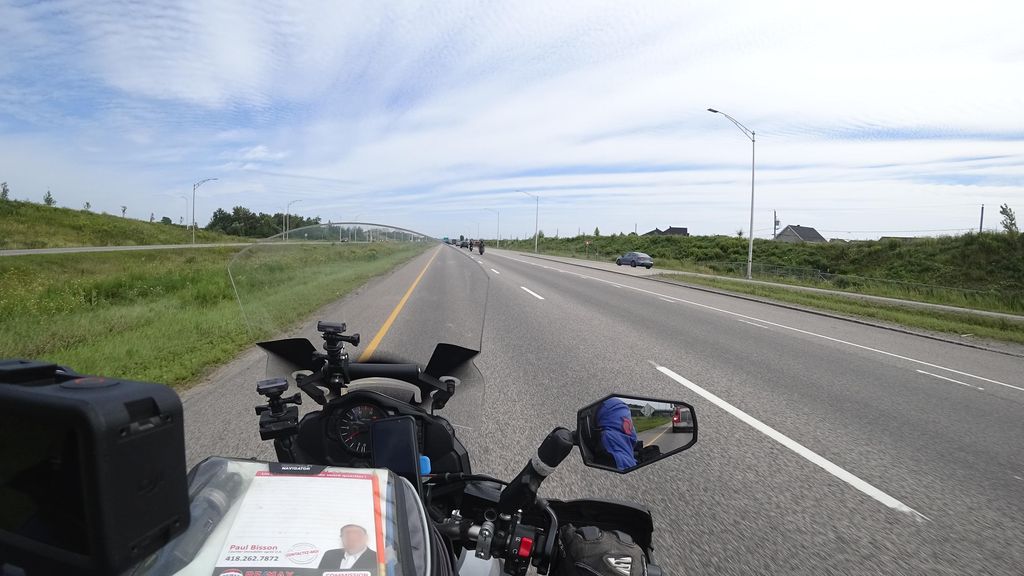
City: quebec_city